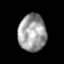
Tissue: prostate
Cell type: T cells
Senescence score: 0.2767
Nuclear area (px): 1003
Mean DAPI intensity: 158.292